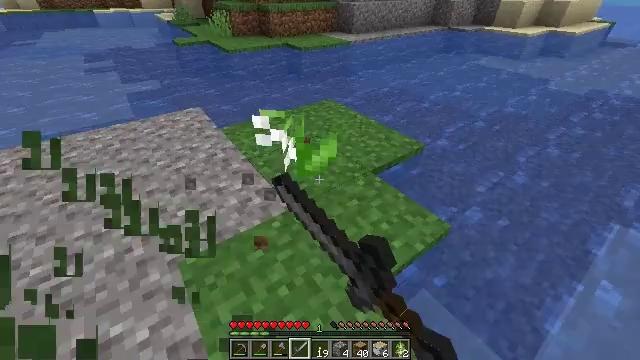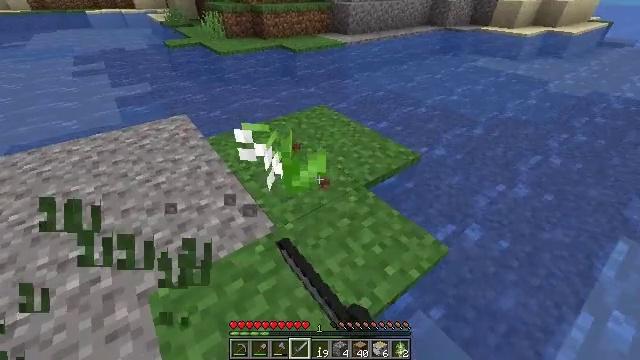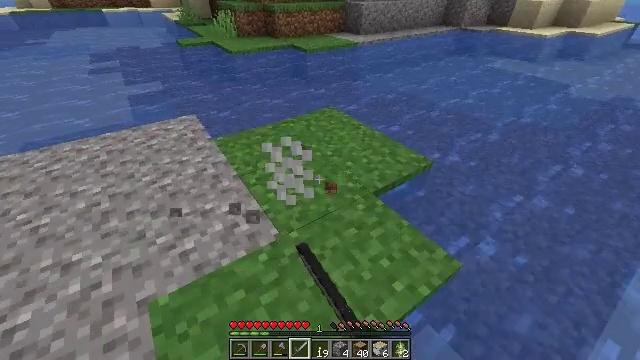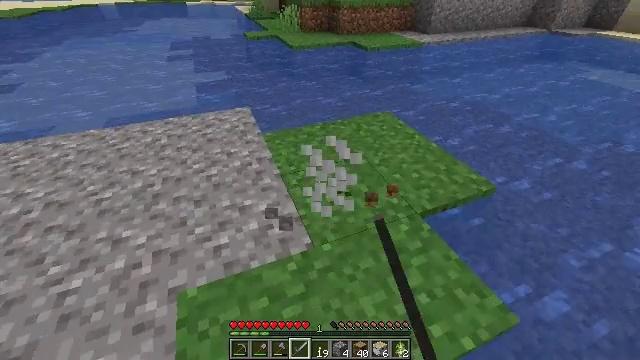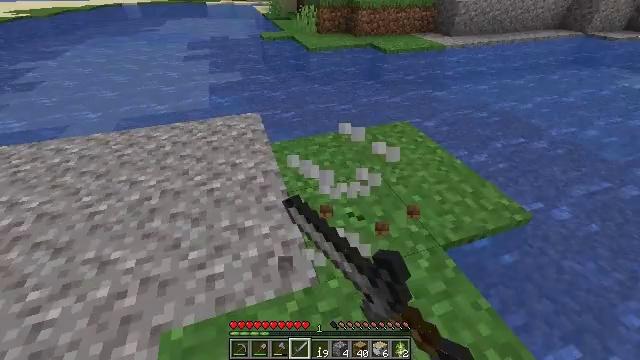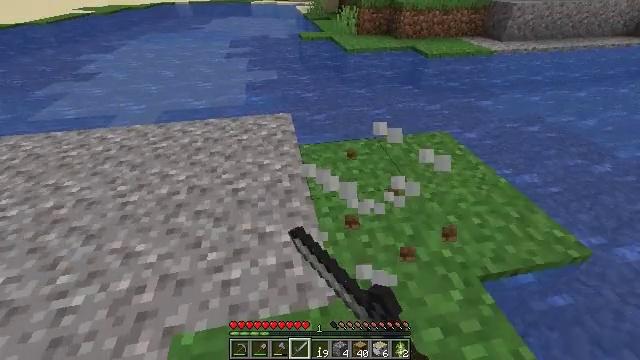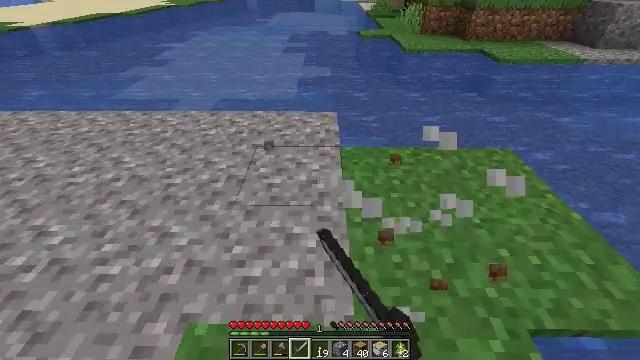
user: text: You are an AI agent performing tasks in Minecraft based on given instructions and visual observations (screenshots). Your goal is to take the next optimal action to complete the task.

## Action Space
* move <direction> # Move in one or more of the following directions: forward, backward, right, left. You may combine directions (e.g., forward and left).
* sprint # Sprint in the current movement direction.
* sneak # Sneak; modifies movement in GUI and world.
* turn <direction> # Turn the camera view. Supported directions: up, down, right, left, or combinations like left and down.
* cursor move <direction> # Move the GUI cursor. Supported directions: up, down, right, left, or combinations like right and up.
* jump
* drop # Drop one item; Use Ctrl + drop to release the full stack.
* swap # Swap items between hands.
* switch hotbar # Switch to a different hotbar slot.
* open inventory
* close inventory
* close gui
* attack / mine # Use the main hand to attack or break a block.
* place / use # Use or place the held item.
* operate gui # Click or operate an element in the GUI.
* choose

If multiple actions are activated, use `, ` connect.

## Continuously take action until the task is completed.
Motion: motion action
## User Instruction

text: Harvest a lily of the valley to use for decoration or dye.
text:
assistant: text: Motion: move forward, attack / mine
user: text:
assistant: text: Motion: move forward, turn left, attack / mine
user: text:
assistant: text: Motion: move forward, turn left, attack / mine
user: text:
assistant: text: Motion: move forward, turn left, attack / mine
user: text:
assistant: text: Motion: move forward, turn left, attack / mine
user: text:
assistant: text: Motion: move forward and move right, turn left, attack / mine
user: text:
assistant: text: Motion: no_op